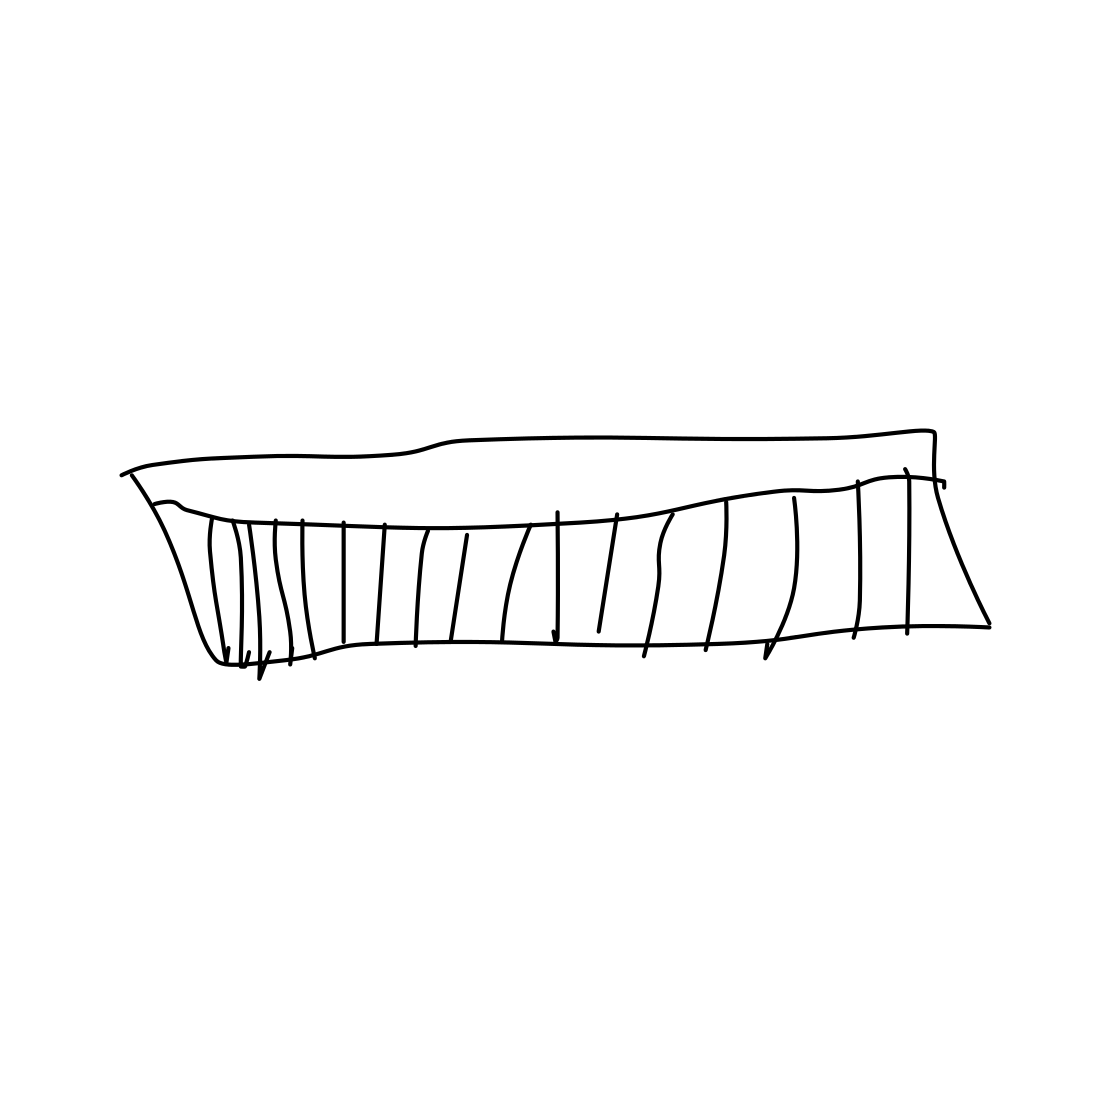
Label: comb